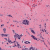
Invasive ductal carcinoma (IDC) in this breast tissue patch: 1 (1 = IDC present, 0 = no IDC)